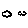
Label: cloud